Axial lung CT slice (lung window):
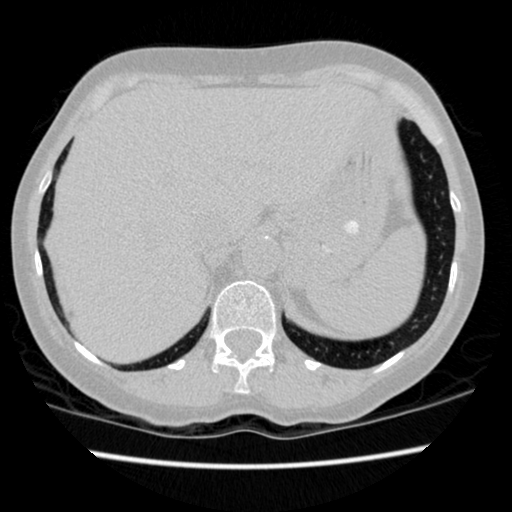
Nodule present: no